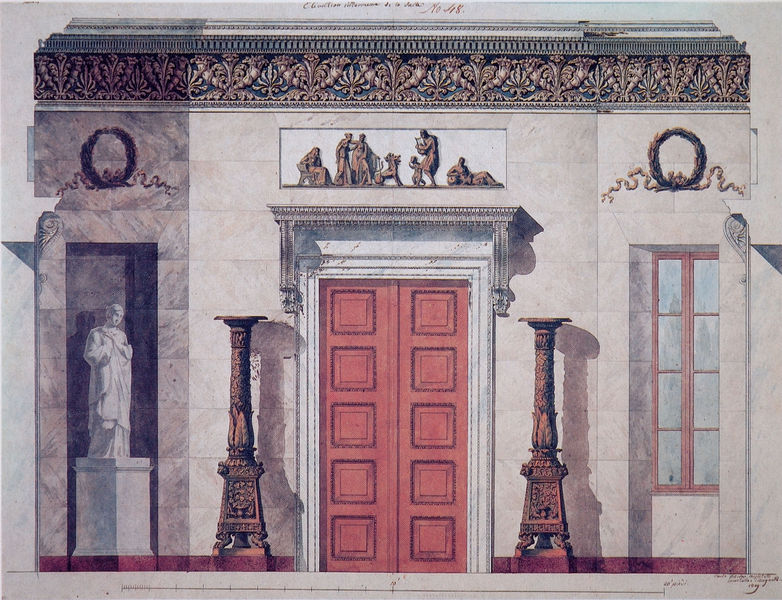
Titel: Saalwand,Ansicht/Schnitt (Kronprinzen-Palais am Karolinenplatz 4 in München?)
Künstler: Carl von Fischer
Standort: München
Institution: Architektursammlung der Technischen Universität
Schlagwörter: blätter, dunkel, feder, schatten, weiß, aquarell, menschen, blumen, fenster, frankreich, frau, hell, holz, licht, marmor, pastell, raum, stuhl, säule, säulen, tür, zeichnung, gebäude, haus, hund, rot, tier, muster, ornament, wand, architektur, rahmen, sockel, stein, innenraum, signatur, felder, figur, gewand, gold, interieur, sessel, kind, klassizismus, girlande, pflanzen, tugend, zart, kinder, kreis, rund, skulptur, statue, relief, ansicht, fassade, italien, mauer, farbe, türe, figuren, architecture, chair, crown, men, people, red, white, window, black, bordüre, figures, painting, portrait, sitting, windows, woman, detail, inschrift, floral, ornamente, verzierung, leuchter, vasen, brown, vase, plastik, podest, liegend, tor, eingang, laviert, nische, antike, druck, stich, text, beschriftung, koloriert, entwurf, kranz, lorbeer, lorbeerkranz, mythologie, architrav, rom, girlanden, kasten, oranmente, fries, quadrate, portal, römer, sims, gesims, zahl, antik, greek, roman, building, house, griechenland, ehre, child, plan, stand, kassetten, konsolen, konsole, kränze, öfen, entrance, schnecken, drawing, harfe, bemalung, shadow, sketch, quadrat, viereck, nummer, sculpture, kandelaber, door, römisch, marble, holztür, akanthus, massstab, wreath, aufriss, tympanon, architekturzeichnung, profanbau, arkantus, doors, palmetten, architraph, masstab, blättermuster, doppeltür, einblattdruck, marmorwände, mäanderband, profanarchitektur, relif, supraporte, schirft, front, art, vases, statues, animal, palmette, bronze, blattornament, fru, lion, sopraporte, image, tümpanon, bas relief, pillars, artwork, intricate, pane, farbe', peple, panes, wreaths, kassteen, bas